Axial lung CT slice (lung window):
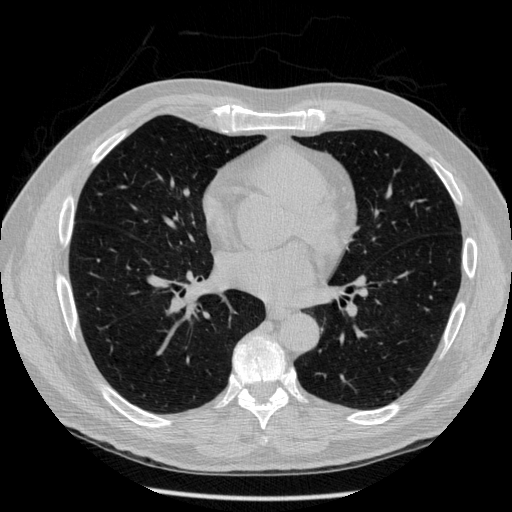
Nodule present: no